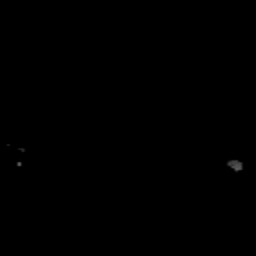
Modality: FA
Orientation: sagittal
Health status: healthy
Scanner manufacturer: siemens
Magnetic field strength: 3 T
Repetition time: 12 s
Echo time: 0.092 s